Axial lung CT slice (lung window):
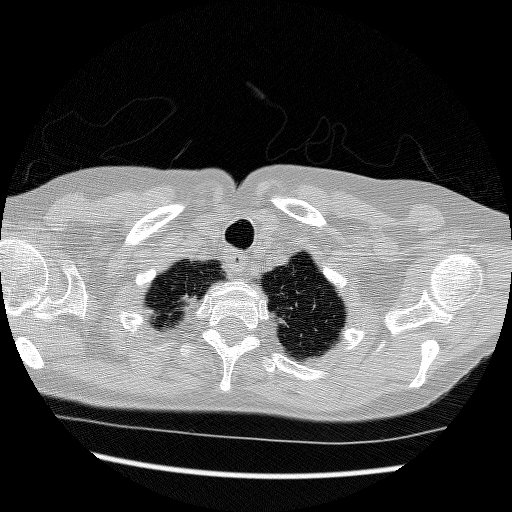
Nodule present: no